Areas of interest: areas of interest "Commercial service"
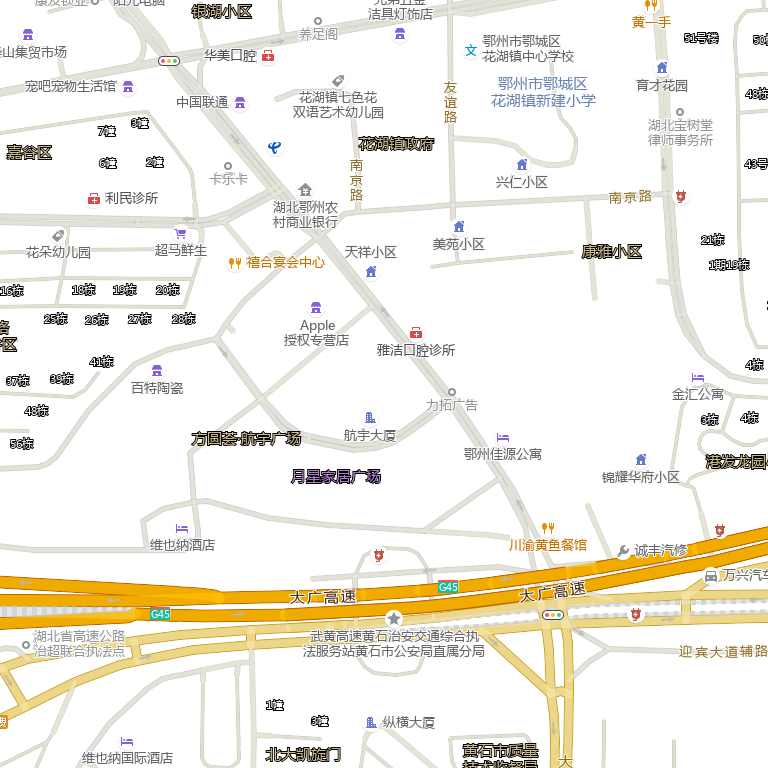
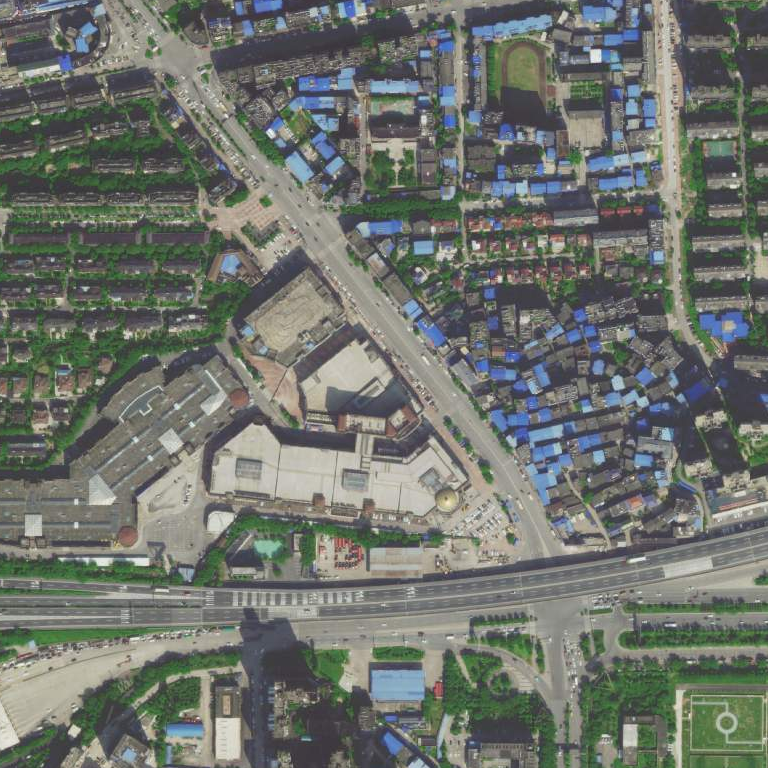